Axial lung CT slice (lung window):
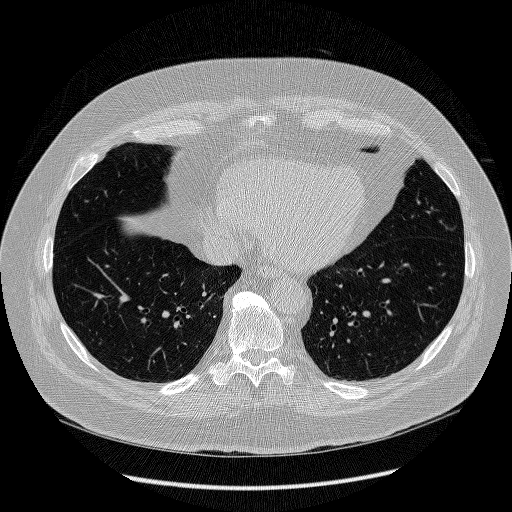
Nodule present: no